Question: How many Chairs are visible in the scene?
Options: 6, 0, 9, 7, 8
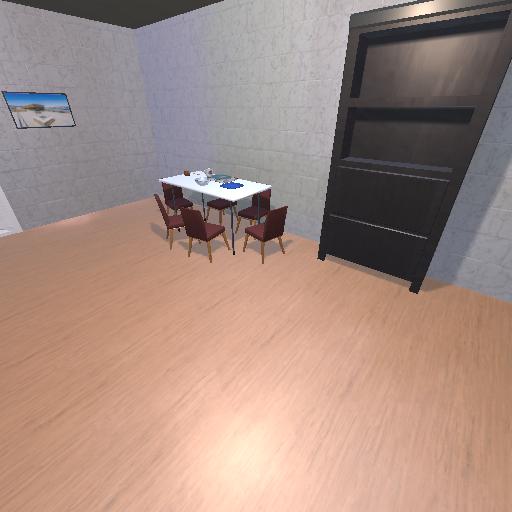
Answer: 6